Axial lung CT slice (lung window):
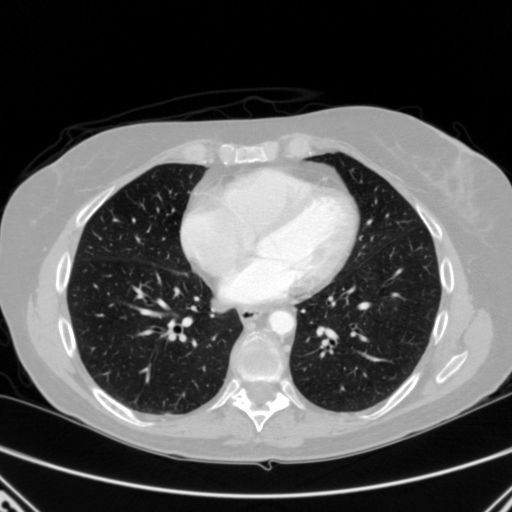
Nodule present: no